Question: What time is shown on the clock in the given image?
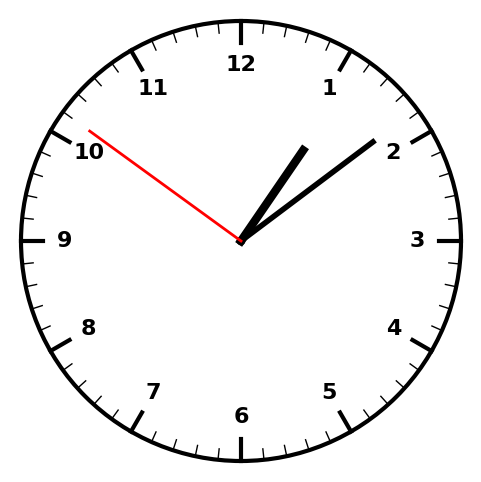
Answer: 01:08:51